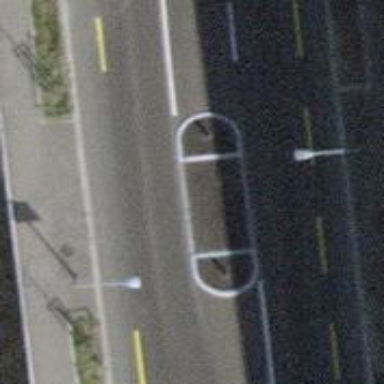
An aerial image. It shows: Uncontrolled crossing with central island on the road.